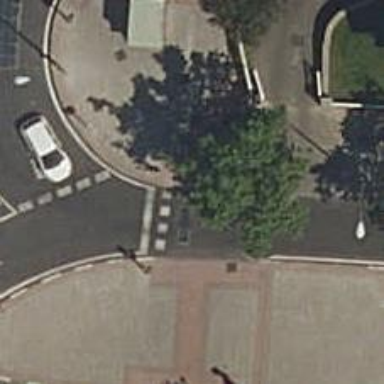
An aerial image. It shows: Kerb barrier.